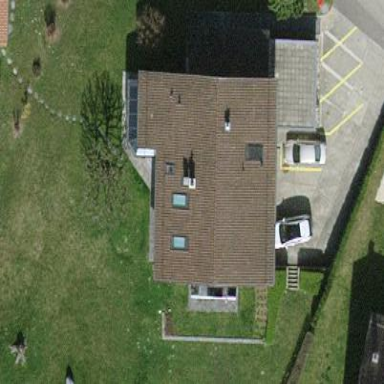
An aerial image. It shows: Simple and straightforward house.